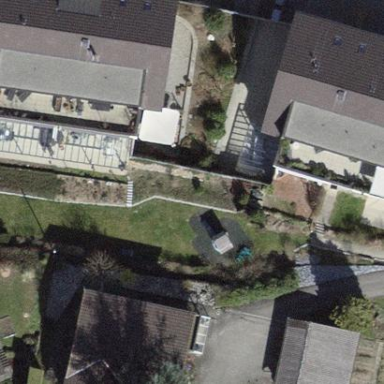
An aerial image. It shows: Garage building.